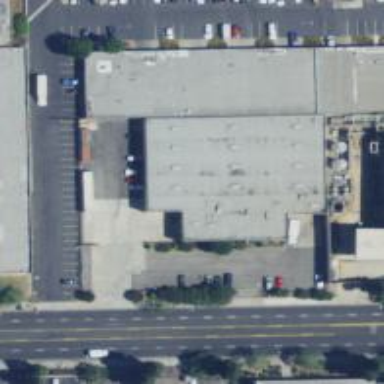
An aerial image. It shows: Warehouse building.